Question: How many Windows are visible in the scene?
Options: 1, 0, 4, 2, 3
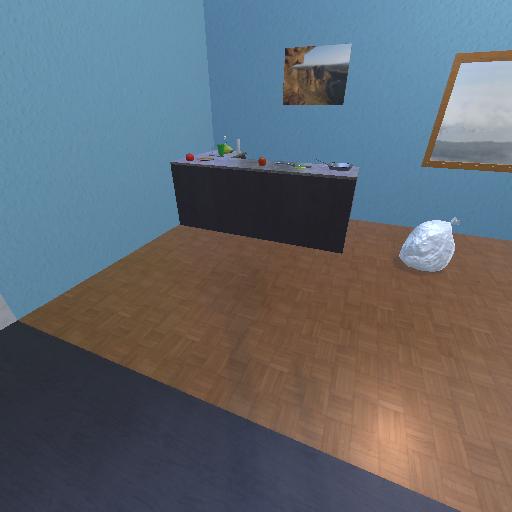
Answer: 1